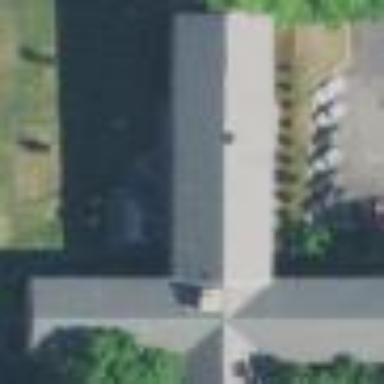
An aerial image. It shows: Dormitory building.